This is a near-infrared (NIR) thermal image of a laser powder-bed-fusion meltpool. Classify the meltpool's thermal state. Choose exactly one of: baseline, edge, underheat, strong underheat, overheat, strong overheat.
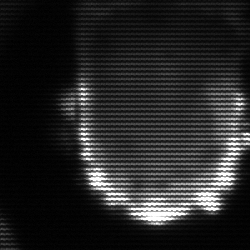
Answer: baseline